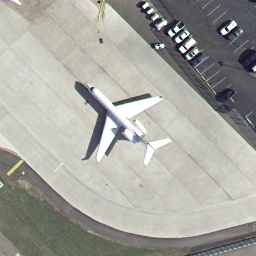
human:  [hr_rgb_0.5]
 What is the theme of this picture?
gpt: airport

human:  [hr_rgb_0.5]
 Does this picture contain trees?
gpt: no

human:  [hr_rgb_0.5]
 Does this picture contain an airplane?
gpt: yes

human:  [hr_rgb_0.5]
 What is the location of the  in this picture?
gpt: center